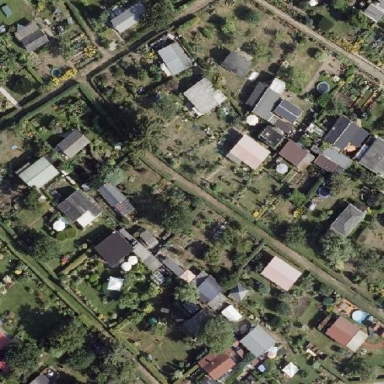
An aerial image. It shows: Plot within allotments.